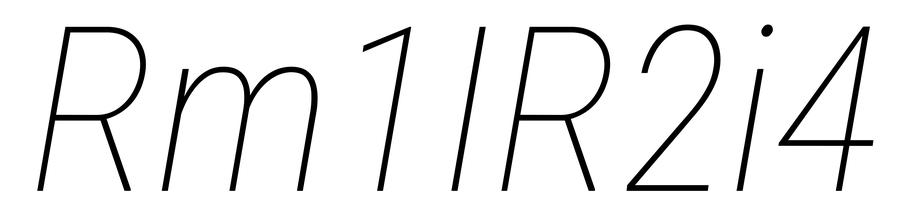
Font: Roboto-Italic_Condensed_Thin_Italic